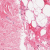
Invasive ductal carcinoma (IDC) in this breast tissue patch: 0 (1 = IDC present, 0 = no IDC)